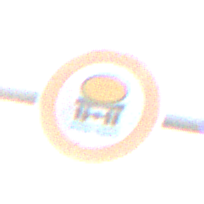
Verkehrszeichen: VerbotFahrzeugeWassergefaehrdenderLadung
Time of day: SunriseSunset
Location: Outdoor (Urban)
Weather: PartlyCloudy
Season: NotSpecified
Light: Natural